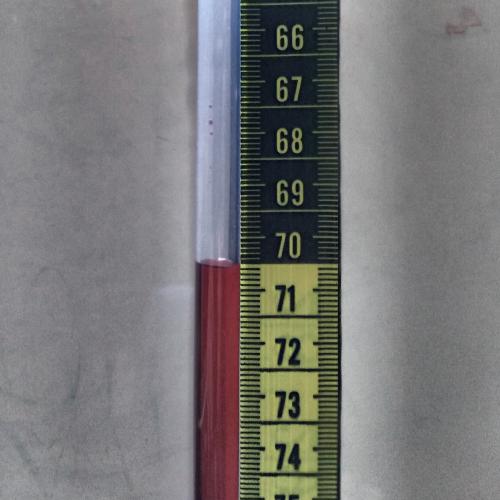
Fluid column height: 70.5 cm